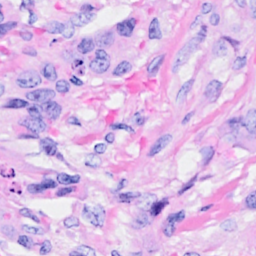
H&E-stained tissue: Breast